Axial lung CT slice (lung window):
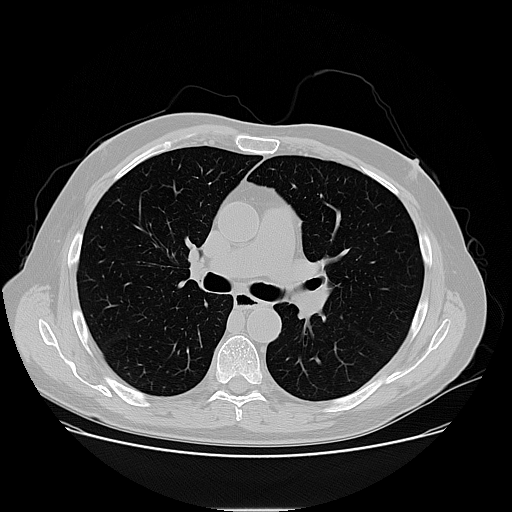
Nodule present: no